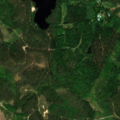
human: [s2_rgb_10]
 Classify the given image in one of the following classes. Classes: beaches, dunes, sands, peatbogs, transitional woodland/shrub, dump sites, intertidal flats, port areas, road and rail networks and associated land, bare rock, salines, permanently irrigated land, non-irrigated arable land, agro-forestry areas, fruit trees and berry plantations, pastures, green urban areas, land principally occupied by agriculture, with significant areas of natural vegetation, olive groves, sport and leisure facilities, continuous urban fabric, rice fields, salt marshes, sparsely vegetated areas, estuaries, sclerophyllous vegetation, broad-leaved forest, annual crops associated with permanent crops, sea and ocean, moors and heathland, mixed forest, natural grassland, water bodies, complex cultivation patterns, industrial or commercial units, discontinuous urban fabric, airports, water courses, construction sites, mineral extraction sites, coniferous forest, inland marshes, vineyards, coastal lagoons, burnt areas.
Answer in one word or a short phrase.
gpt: coniferous forest, mixed forest, transitional woodland/shrub